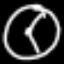
Label: clock